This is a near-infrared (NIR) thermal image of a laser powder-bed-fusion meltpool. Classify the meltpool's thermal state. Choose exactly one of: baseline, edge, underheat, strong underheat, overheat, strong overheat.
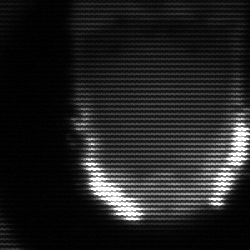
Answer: baseline